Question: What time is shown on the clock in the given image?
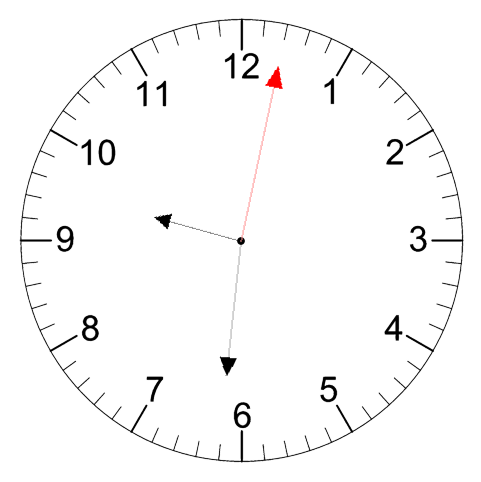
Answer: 09:31:02